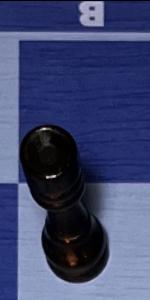
Label: Rook_Black